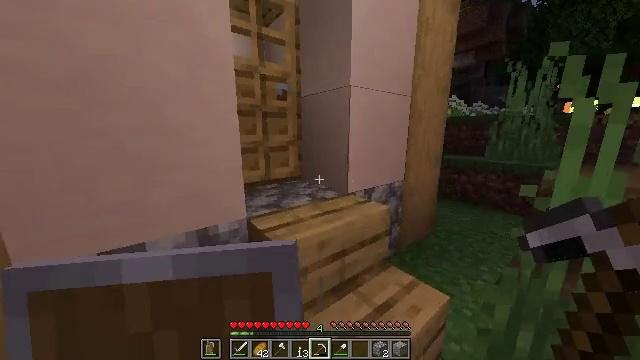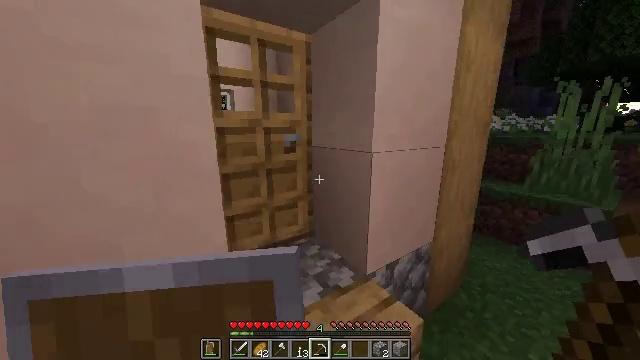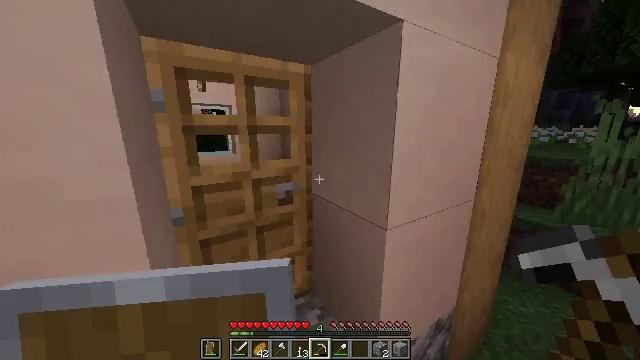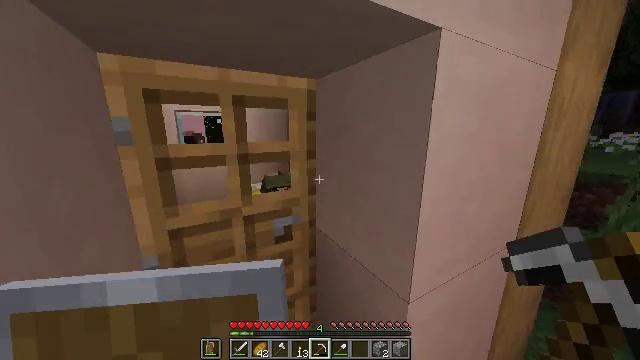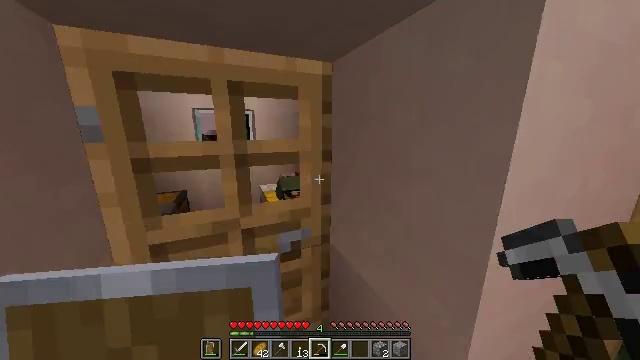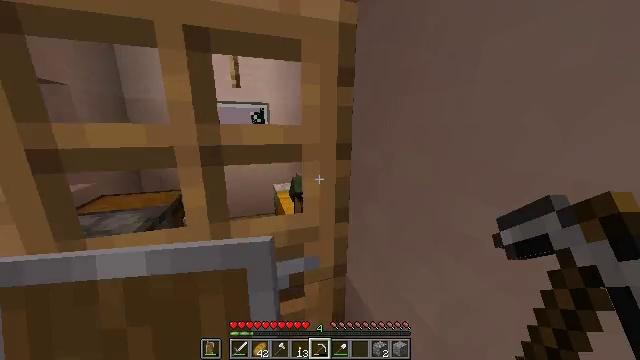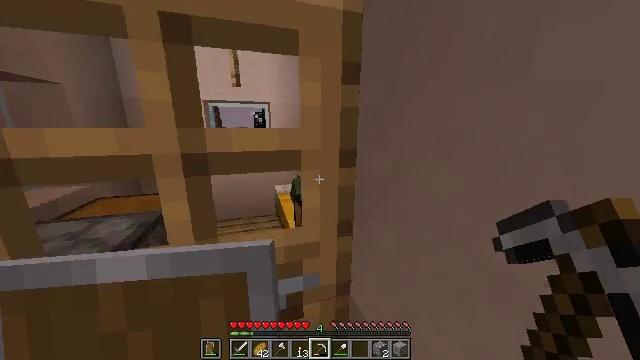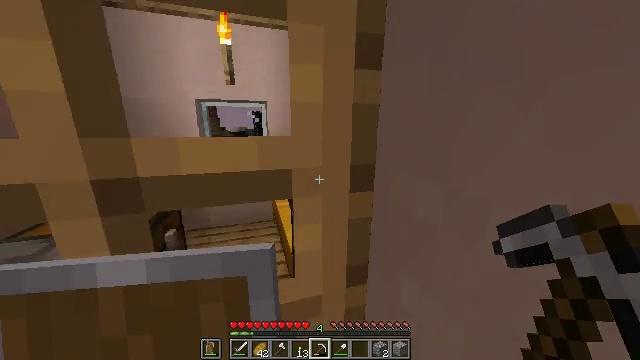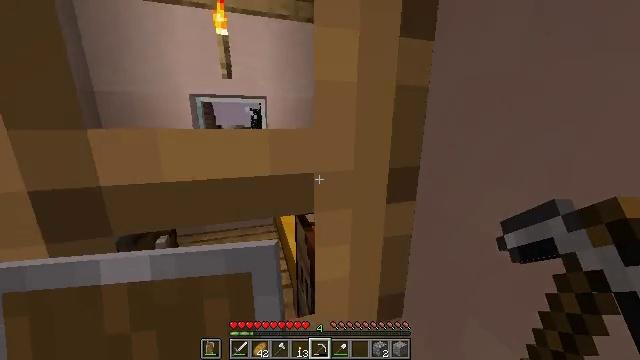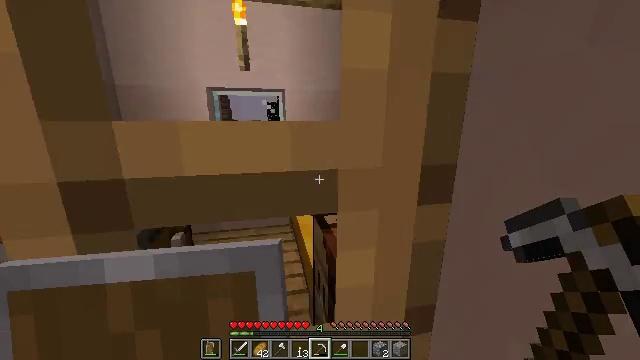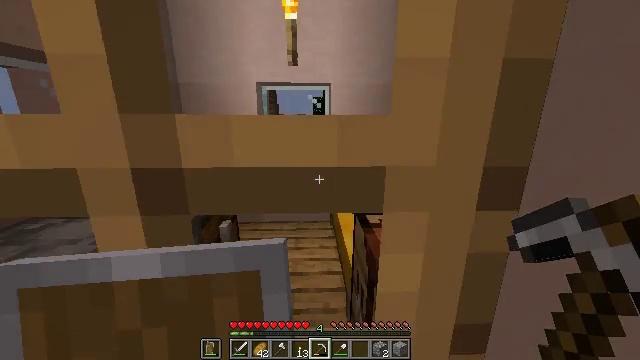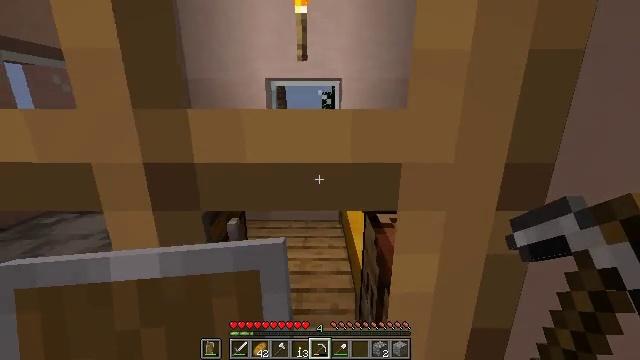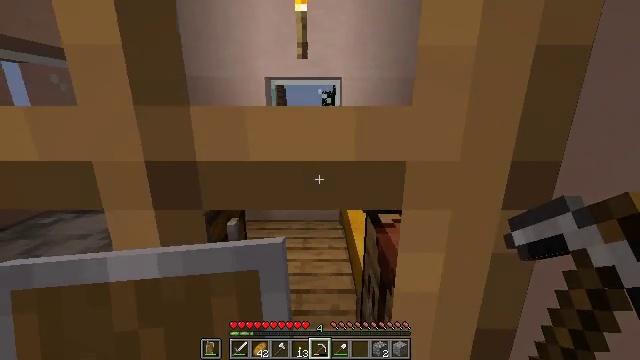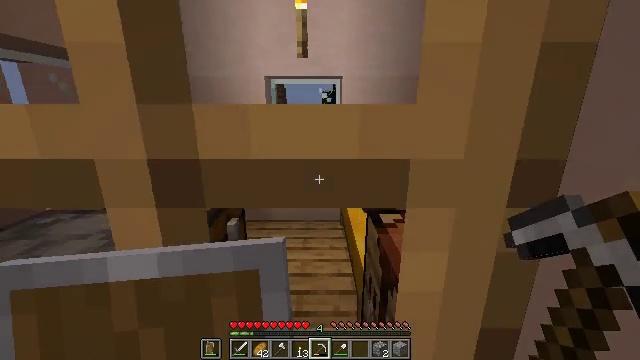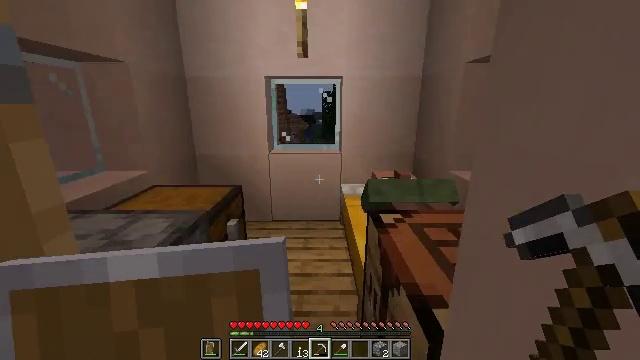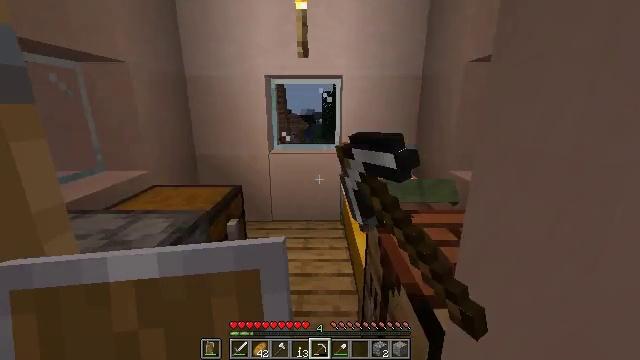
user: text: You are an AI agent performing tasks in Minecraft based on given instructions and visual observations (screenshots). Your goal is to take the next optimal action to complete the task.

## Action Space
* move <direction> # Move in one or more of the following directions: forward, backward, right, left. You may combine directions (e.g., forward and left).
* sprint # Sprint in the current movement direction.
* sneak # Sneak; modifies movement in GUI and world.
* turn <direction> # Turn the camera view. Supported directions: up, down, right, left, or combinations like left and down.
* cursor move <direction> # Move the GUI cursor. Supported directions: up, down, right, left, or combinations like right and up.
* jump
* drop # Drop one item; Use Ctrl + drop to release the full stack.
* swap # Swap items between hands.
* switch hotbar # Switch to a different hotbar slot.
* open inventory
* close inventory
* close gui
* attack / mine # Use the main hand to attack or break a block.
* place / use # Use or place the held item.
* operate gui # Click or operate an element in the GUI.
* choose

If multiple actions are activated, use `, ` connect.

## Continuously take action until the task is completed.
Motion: motion action
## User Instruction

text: Attack the oak door to gather it.
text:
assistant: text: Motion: move forward, sprint, turn left
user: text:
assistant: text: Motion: move forward, sprint, turn left
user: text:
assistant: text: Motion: move forward, sprint, turn left
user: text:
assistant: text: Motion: move forward, sprint, turn left
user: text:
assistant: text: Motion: move forward, sprint, turn left
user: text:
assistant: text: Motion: move forward, sprint
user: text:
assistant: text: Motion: move forward, sprint
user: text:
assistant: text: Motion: move forward, sprint
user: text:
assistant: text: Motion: move forward, sprint, turn left
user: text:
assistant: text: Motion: move forward, sprint, turn left
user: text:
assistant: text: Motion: move forward, turn left
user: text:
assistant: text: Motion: move forward
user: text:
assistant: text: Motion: no_op
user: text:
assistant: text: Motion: use / place
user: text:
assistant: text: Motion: use / place
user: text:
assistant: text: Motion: turn right
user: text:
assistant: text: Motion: turn right
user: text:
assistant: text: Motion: turn right
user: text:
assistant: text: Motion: move left, turn right
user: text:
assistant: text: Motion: move left
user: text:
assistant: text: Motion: move left
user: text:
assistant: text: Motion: move left, turn right
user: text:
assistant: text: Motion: turn right
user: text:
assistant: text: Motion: turn right
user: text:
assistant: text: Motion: turn right
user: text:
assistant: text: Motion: turn right
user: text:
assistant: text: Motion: turn right
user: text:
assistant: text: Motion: turn right and up
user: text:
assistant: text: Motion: turn right and up
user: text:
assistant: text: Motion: turn right